Question: Count the number of objects in the diagram.
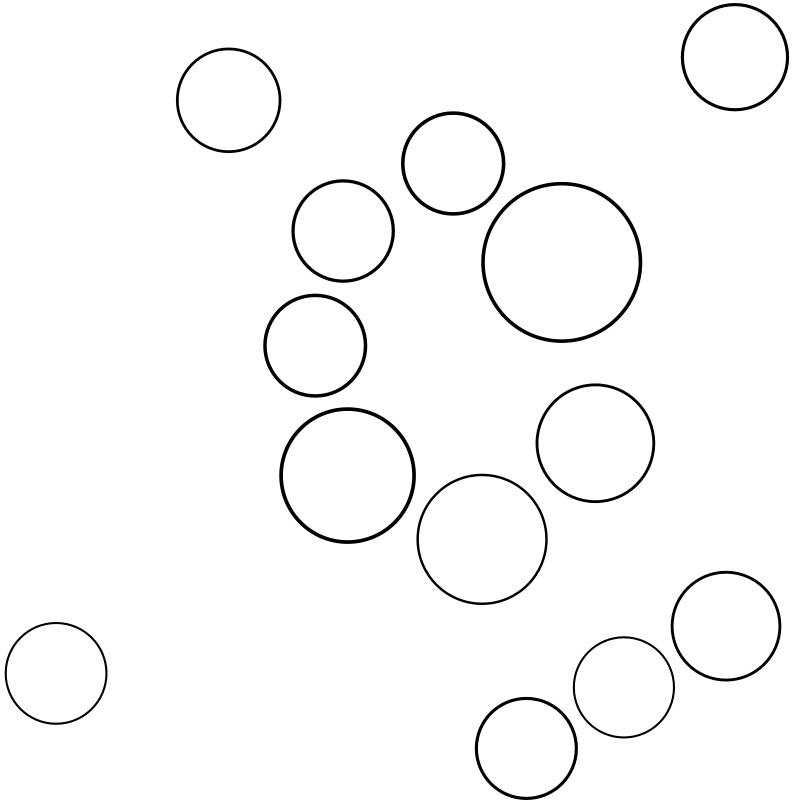
Answer: 13